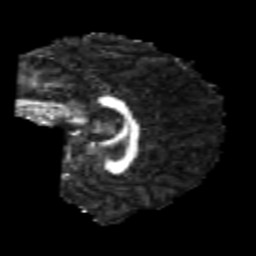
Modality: FA
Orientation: sagittal
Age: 23
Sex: female
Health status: healthy
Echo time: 0.074 s